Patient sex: M
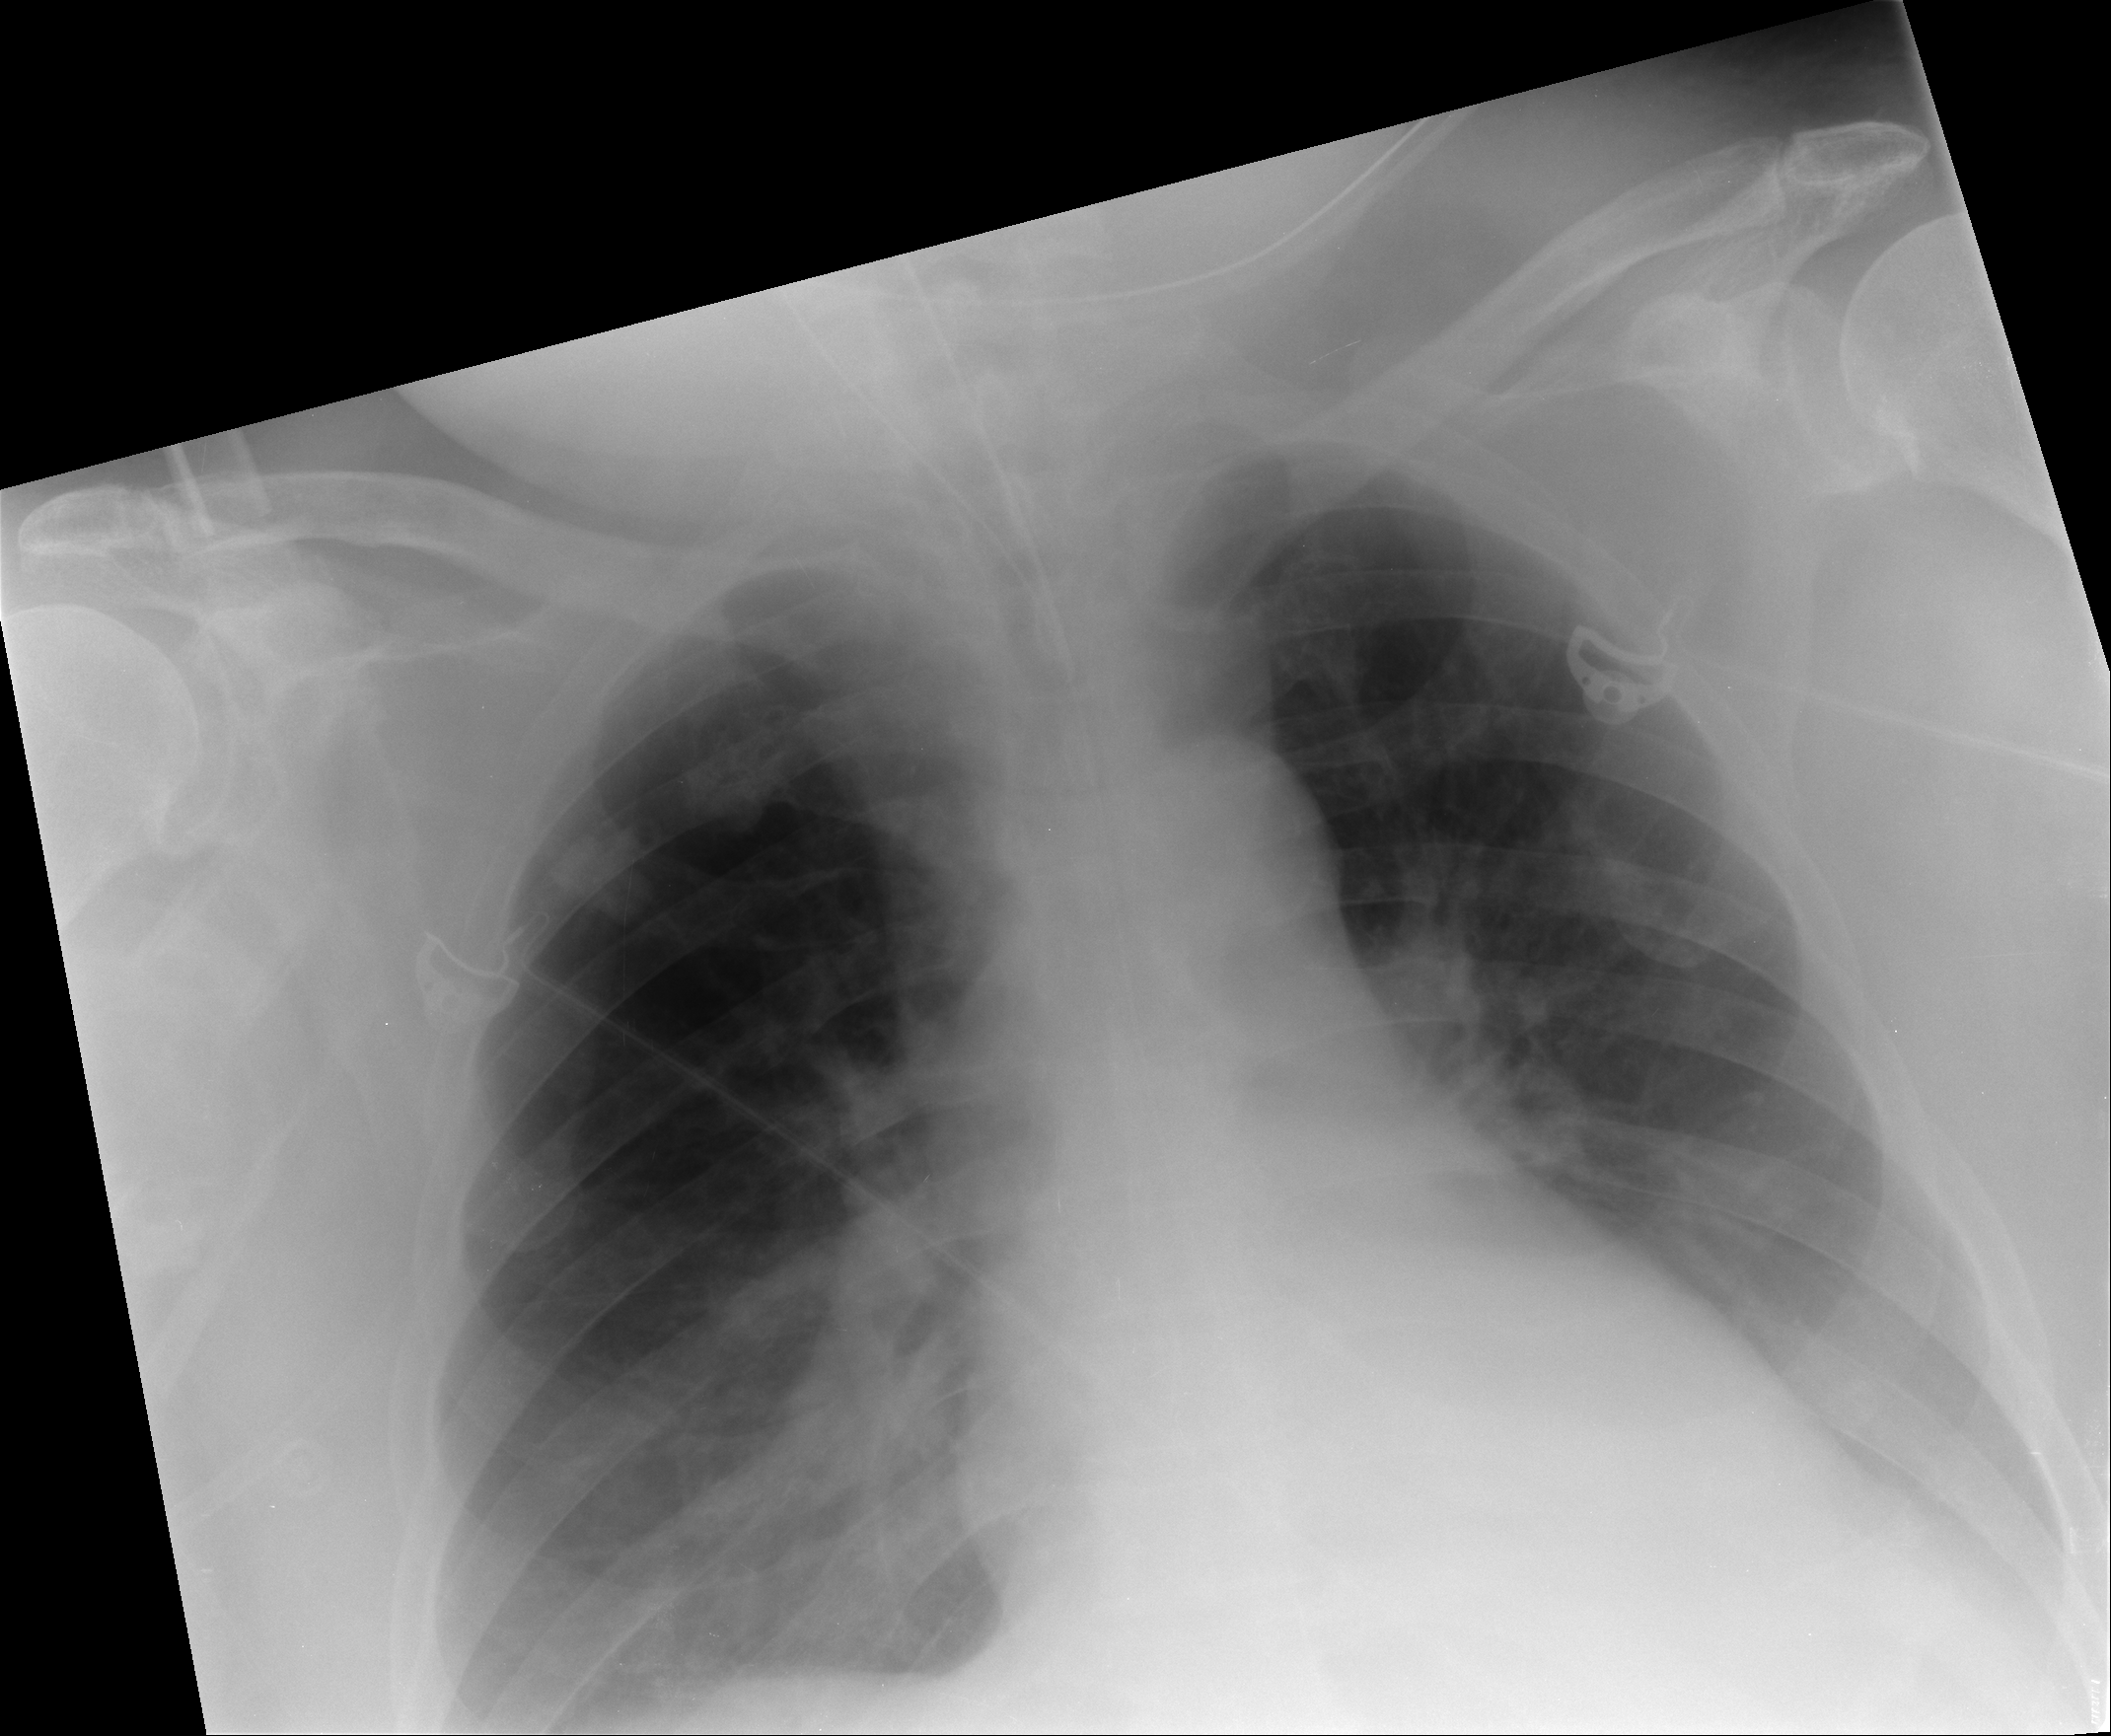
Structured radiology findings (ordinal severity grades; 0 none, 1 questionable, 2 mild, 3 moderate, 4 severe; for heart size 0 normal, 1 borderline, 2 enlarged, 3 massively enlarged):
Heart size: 2
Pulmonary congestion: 2
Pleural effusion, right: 0
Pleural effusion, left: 2
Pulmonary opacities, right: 2
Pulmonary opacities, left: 0
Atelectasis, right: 2
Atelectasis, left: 2